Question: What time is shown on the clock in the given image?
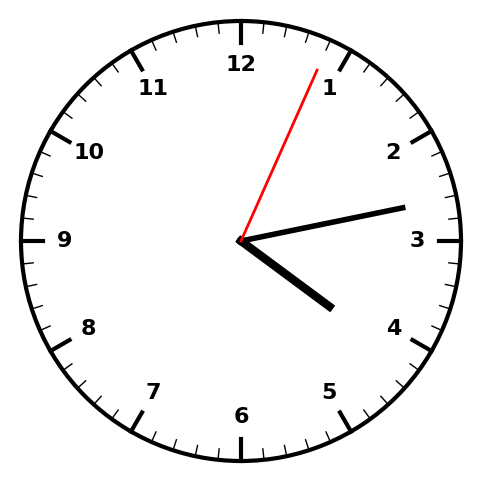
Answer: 04:13:04